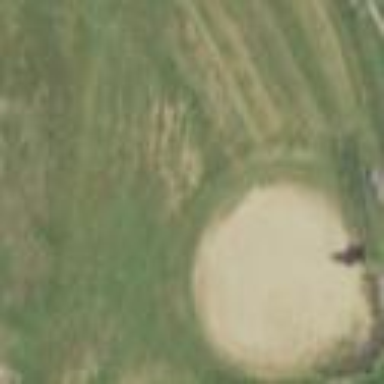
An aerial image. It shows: Baseball pitch for leisure and sports activities.